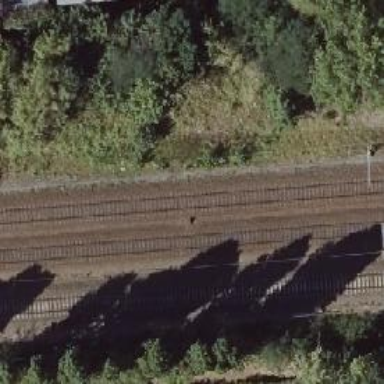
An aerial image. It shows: Railway signal.